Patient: sex F, age 68
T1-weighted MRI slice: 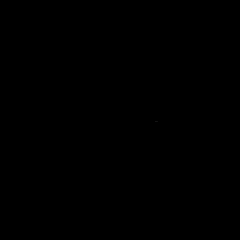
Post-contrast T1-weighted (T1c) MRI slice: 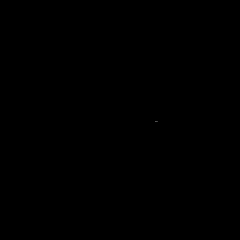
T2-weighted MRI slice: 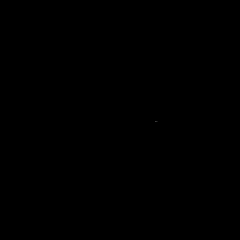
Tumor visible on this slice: no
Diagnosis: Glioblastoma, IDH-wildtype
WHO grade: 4